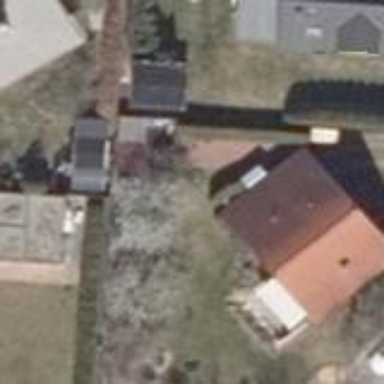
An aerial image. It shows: Simple house.